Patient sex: M
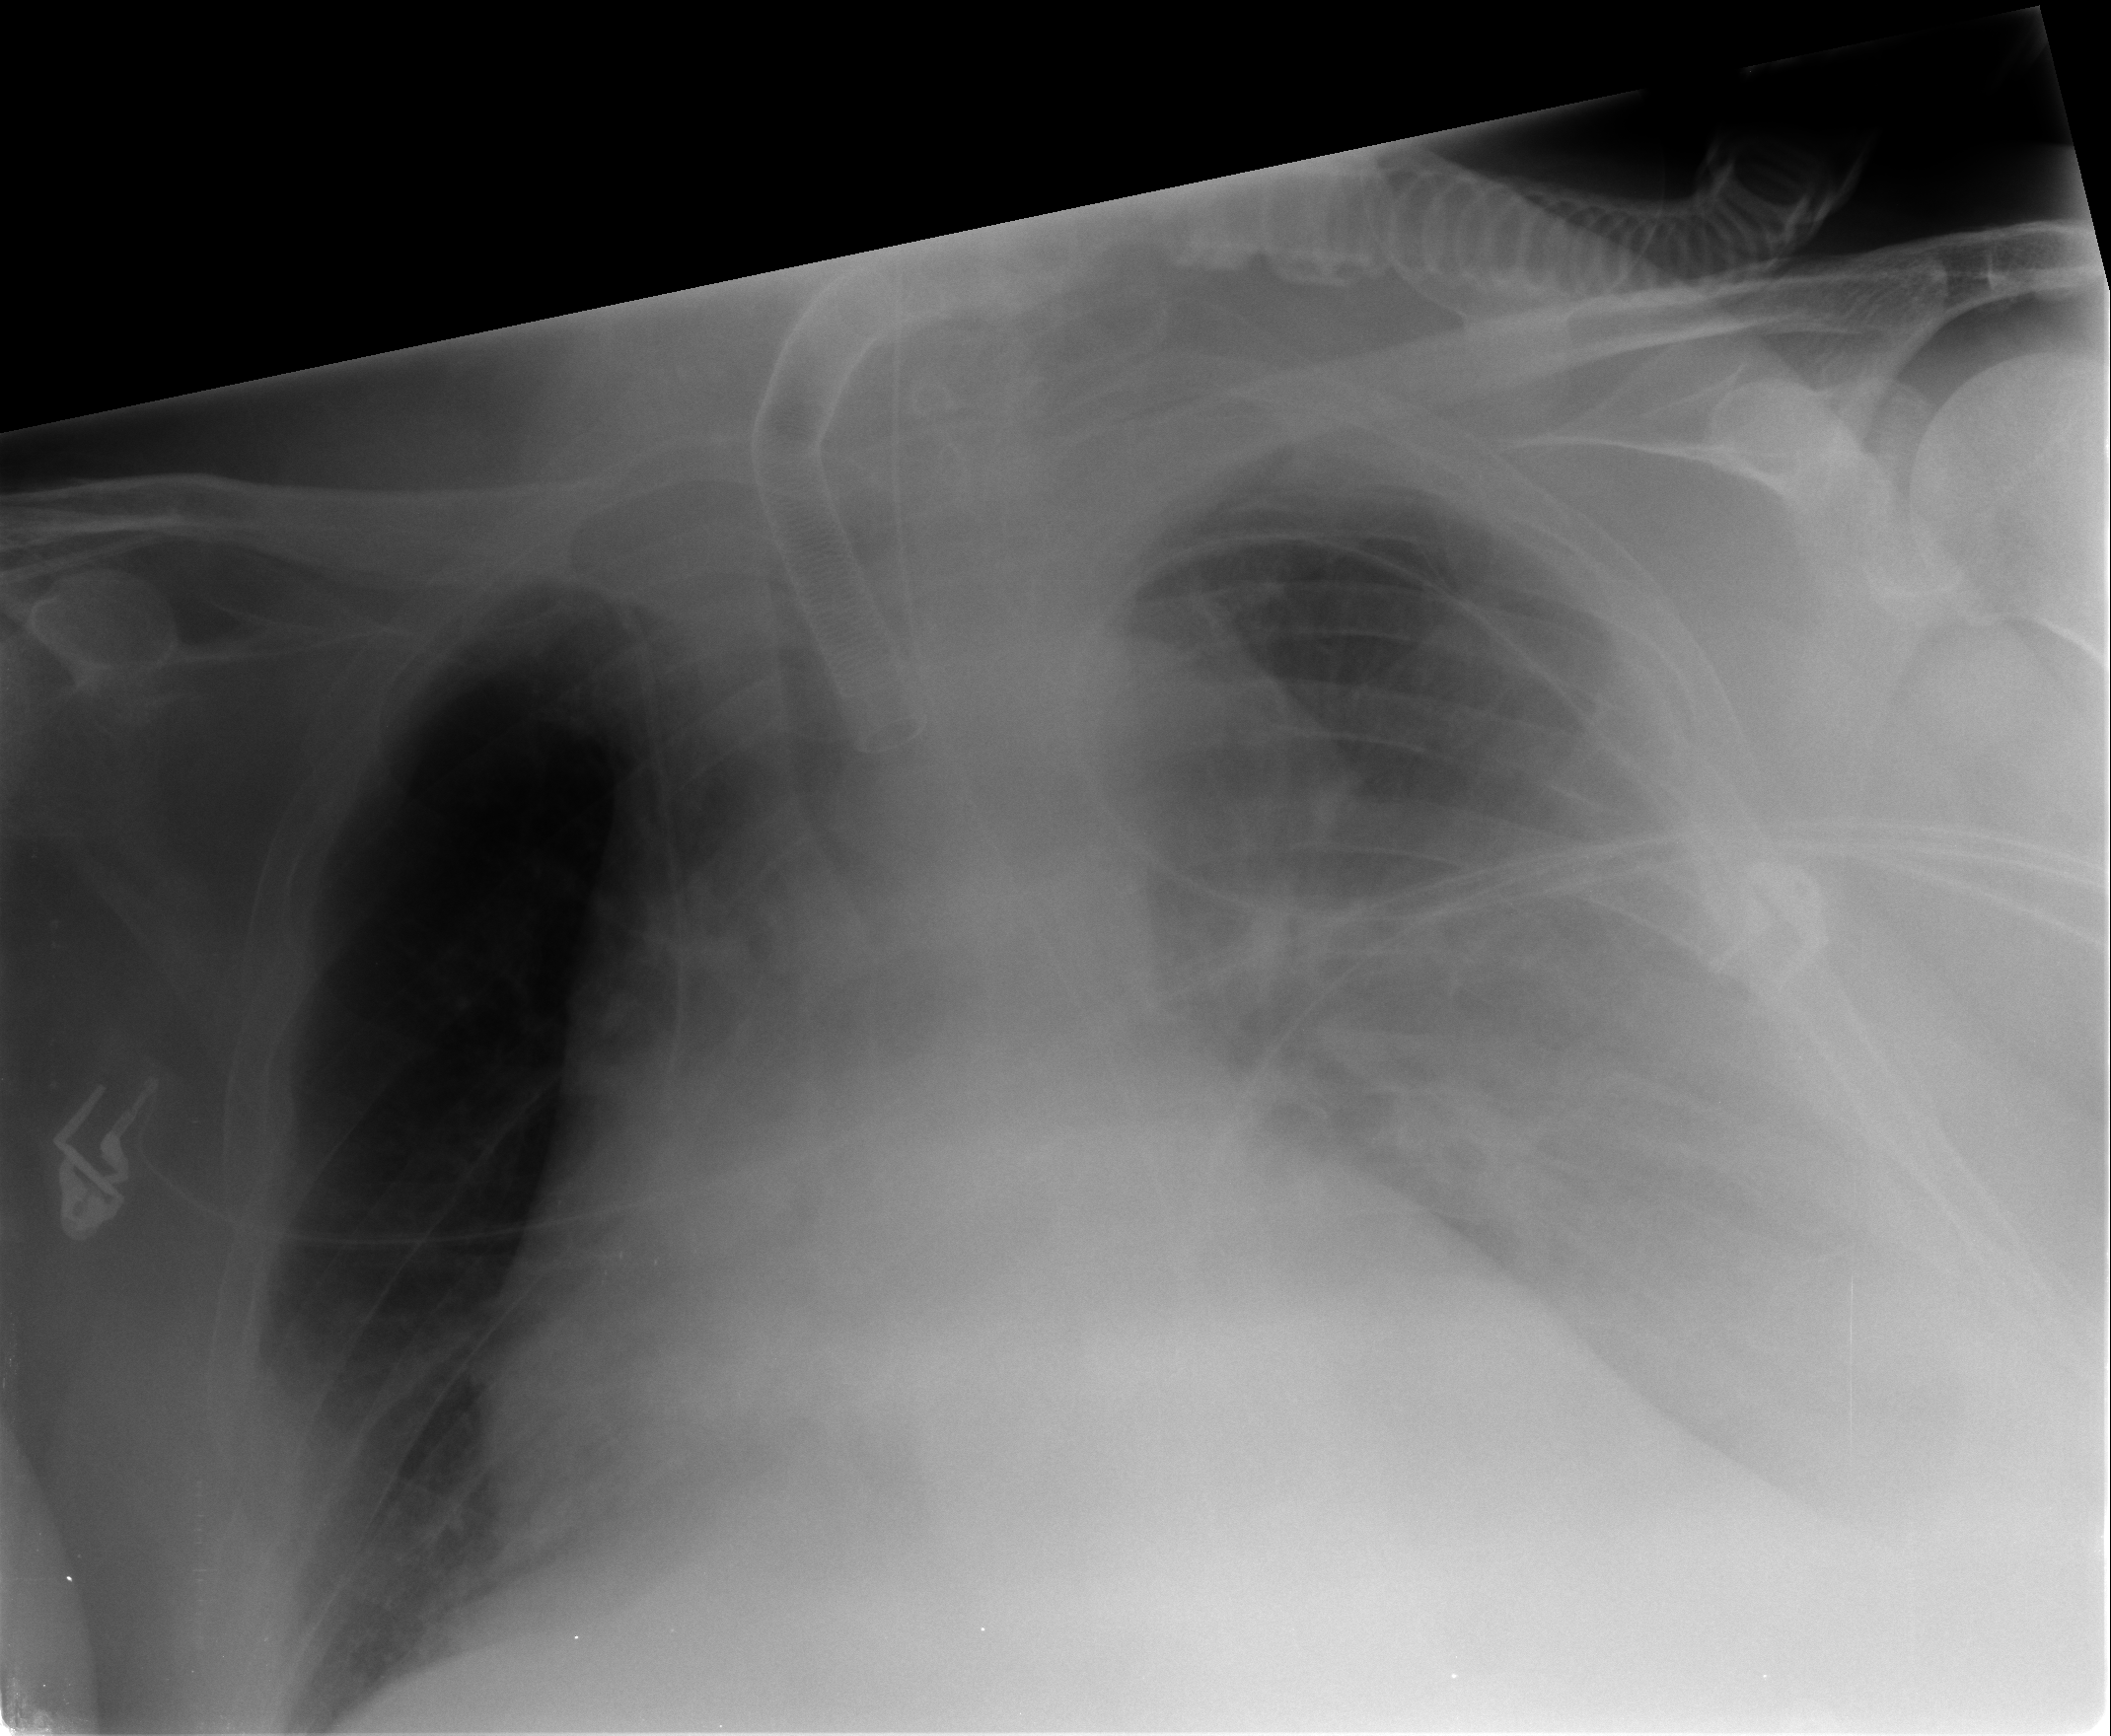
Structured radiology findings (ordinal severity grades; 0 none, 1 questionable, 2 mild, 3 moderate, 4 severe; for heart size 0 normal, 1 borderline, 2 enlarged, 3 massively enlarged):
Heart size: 3
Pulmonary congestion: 2
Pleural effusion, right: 2
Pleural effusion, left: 4
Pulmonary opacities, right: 0
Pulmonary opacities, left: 1
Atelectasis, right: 2
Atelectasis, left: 2